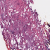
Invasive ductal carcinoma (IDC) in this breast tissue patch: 0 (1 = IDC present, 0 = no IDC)